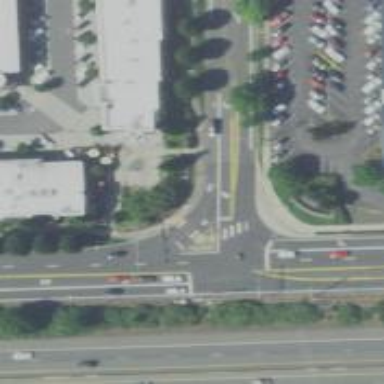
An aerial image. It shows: Tertiary link road with separate asphalt sidewalk.